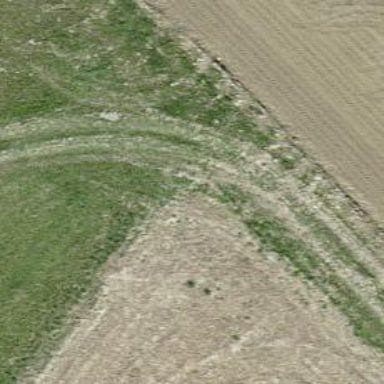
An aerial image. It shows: Grassy track.